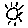
Label: sun